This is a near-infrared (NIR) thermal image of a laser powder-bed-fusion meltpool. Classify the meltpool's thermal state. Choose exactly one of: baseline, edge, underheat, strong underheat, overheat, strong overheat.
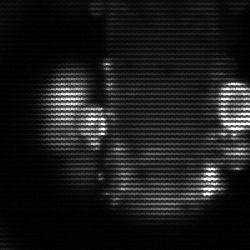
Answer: strong underheat